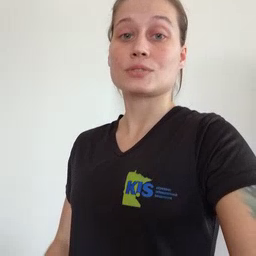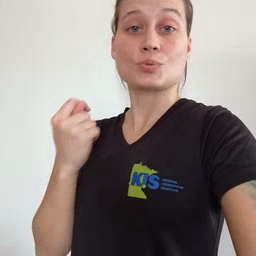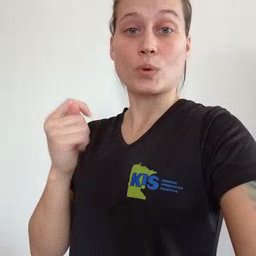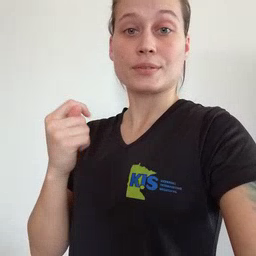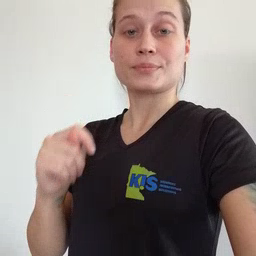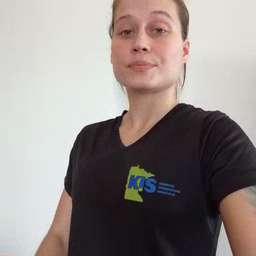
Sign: toy